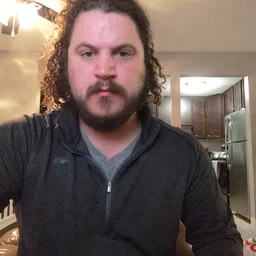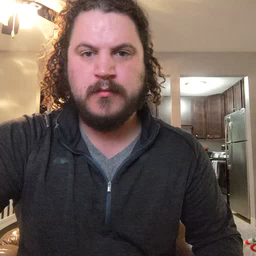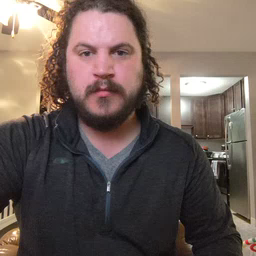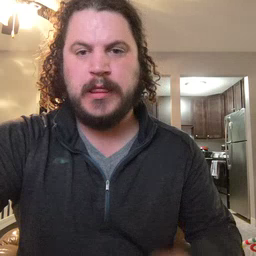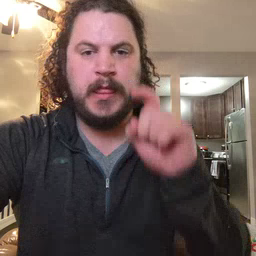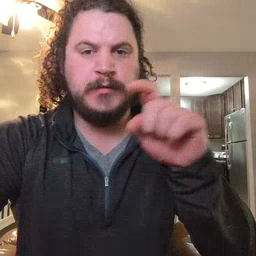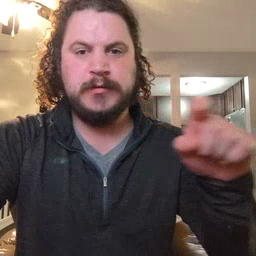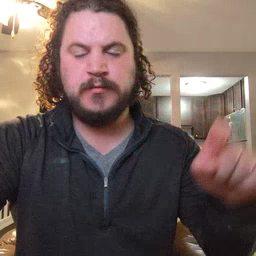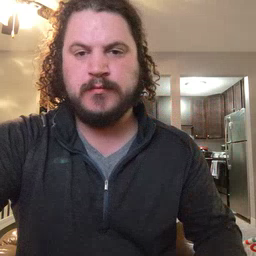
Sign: closet